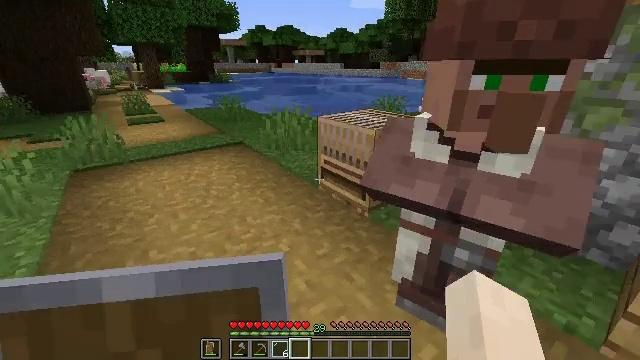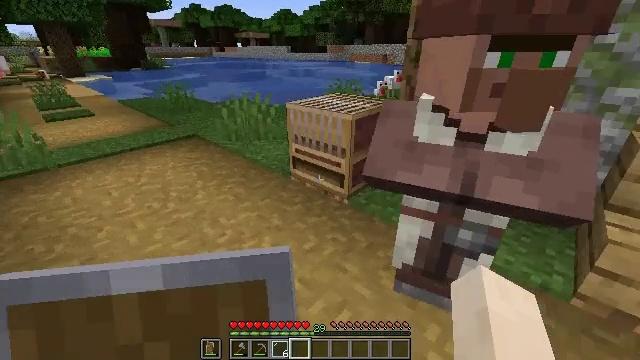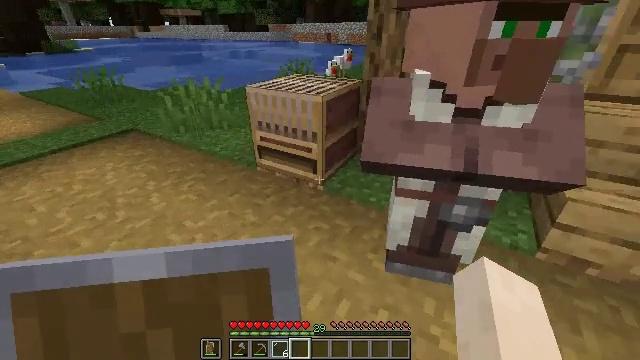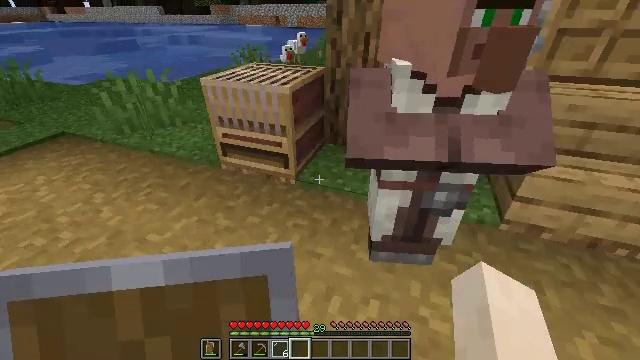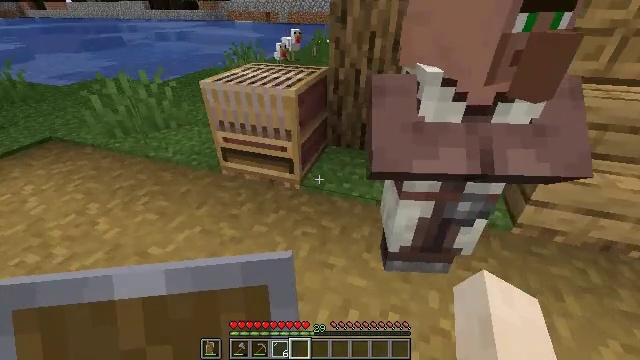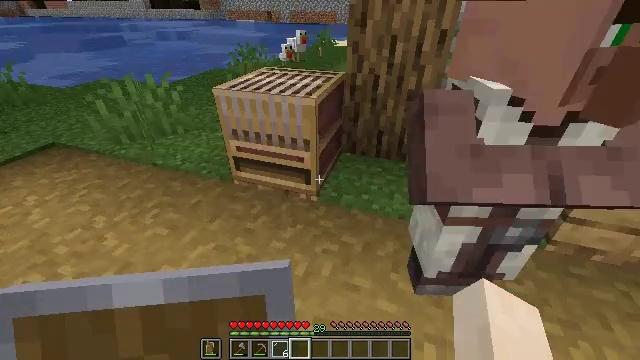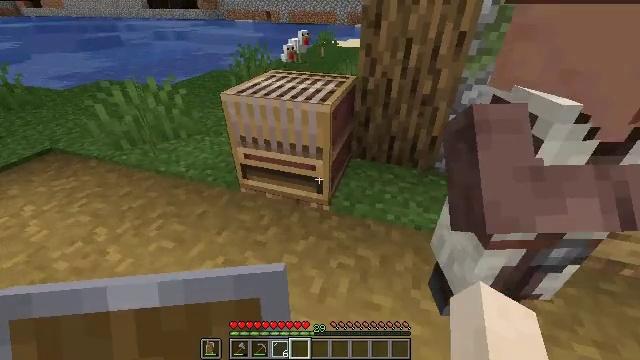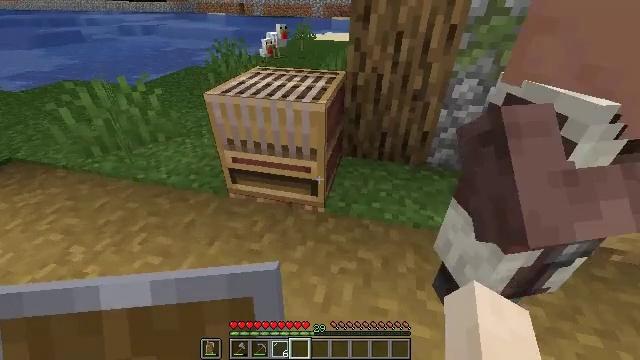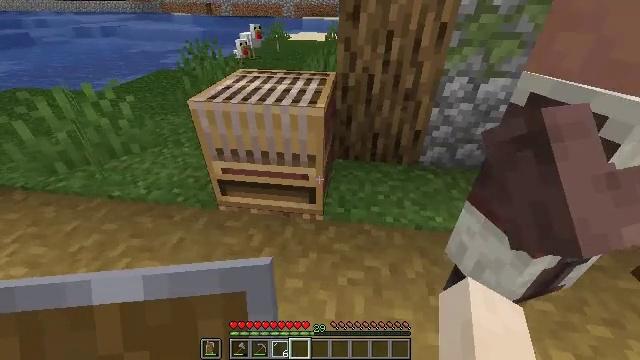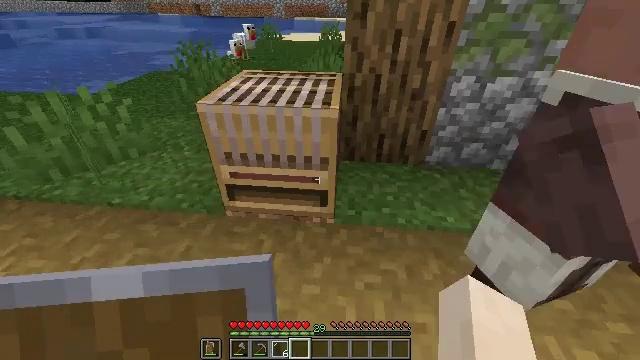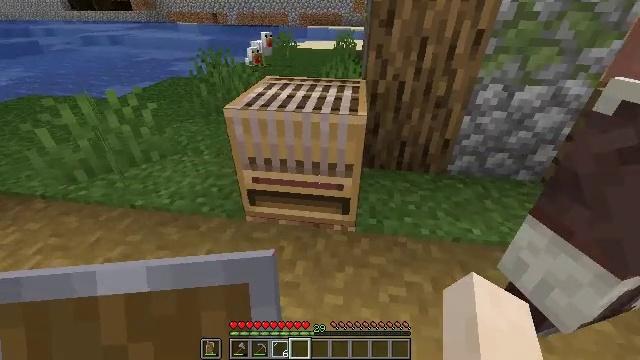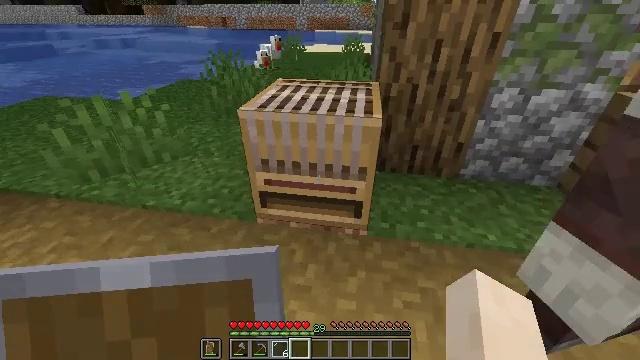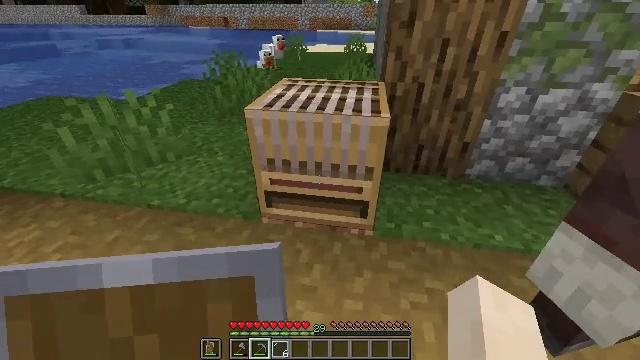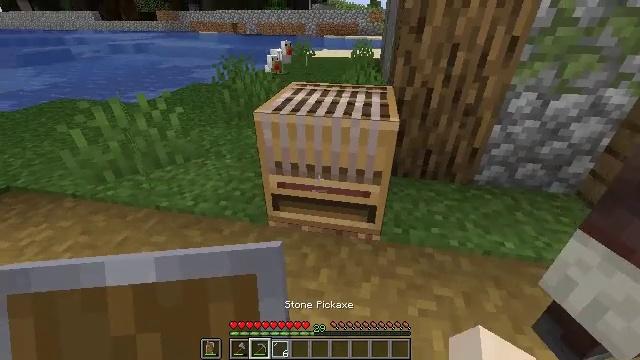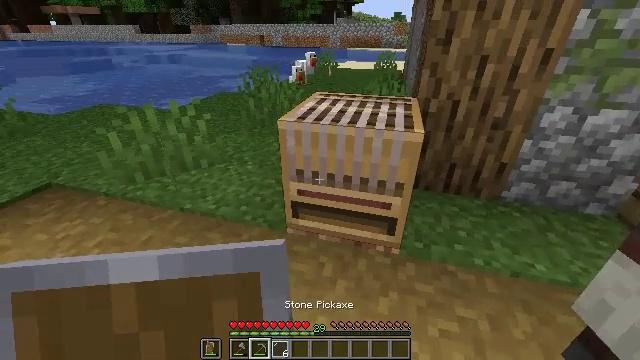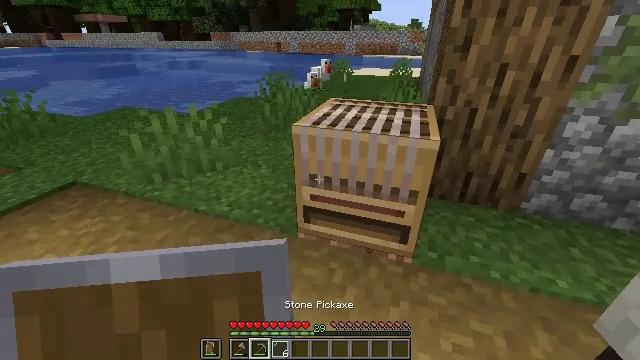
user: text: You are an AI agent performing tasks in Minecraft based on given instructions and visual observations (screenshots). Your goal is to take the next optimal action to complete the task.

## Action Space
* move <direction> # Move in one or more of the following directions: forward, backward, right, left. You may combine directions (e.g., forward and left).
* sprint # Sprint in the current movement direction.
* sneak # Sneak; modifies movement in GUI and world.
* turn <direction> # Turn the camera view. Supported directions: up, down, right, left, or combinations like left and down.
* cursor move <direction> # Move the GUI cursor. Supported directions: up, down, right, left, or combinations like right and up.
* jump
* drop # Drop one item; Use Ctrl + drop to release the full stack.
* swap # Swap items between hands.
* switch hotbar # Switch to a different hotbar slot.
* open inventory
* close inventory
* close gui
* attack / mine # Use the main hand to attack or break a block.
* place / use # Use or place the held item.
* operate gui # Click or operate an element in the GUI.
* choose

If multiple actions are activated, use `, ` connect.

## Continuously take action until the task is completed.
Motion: motion action
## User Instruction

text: Left click on the loom to mine it.
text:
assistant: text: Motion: move forward and move left, turn right and down
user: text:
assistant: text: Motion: move forward and move left, turn right and down
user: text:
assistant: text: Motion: move forward and move left, turn right and down
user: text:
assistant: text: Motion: move forward and move left, turn right
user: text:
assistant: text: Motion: move forward and move left
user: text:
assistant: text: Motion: move forward and move left
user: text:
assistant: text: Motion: move forward and move left, turn right and down
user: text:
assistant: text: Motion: move left, turn right
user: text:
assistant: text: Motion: turn right
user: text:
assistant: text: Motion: turn left and up
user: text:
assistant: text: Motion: turn left
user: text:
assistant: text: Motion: switch to hotbar 2
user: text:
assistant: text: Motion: turn left, switch to hotbar 2
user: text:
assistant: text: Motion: turn left and up, switch to hotbar 2
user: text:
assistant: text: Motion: turn left and up
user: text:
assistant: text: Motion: no_op
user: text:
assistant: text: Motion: switch to hotbar 1
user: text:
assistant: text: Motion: turn right, switch to hotbar 1
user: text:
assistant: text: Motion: turn right, switch to hotbar 1
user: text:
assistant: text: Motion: turn right, attack / mine
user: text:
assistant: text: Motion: attack / mine
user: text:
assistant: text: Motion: attack / mine
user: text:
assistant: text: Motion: attack / mine
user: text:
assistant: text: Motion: attack / mine
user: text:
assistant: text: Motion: attack / mine
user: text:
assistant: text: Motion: attack / mine
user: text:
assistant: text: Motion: attack / mine
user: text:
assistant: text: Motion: attack / mine
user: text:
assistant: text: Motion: attack / mine
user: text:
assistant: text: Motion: attack / mine